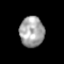
Tissue: prostate
Cell type: Epithelial cells
Senescence score: 0.2781
Nuclear area (px): 733
Mean DAPI intensity: 163.101